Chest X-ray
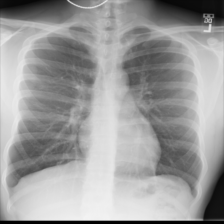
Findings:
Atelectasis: negative
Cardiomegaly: negative
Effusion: negative
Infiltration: negative
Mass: negative
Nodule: negative
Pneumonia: negative
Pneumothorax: negative
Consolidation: negative
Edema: negative
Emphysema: negative
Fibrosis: negative
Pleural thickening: negative
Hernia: negative